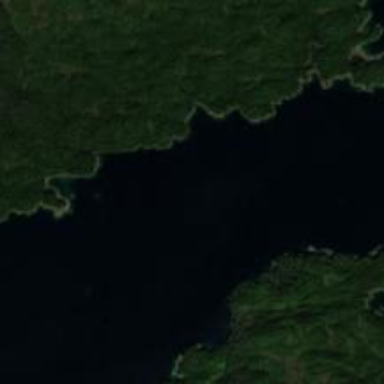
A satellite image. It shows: Beautiful bay with natural surroundings.